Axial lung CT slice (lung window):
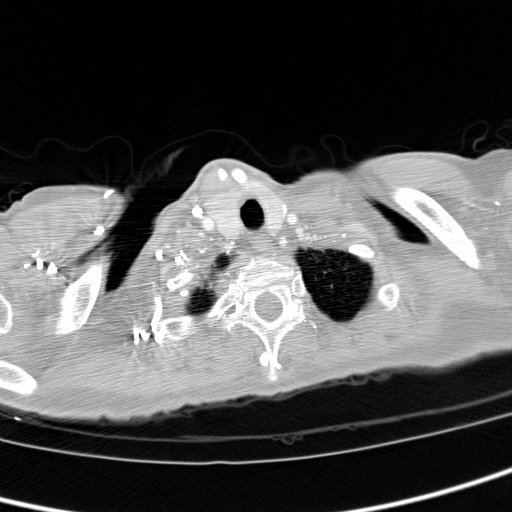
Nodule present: no